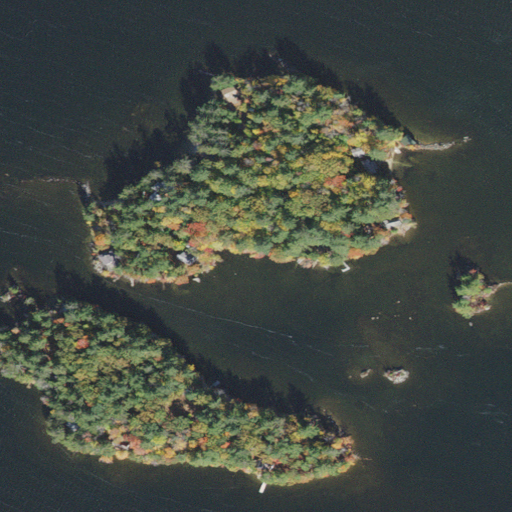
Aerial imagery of island in New Hampshire named Seven Sisters Islands containing open water, evergreen forest, mixed forest, herbaceous wetlands, open development, low intensity development, grassland, and woody wetlands